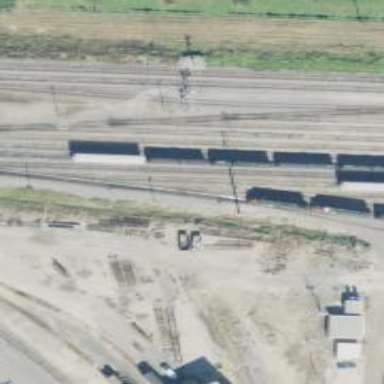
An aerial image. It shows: Railway yard.